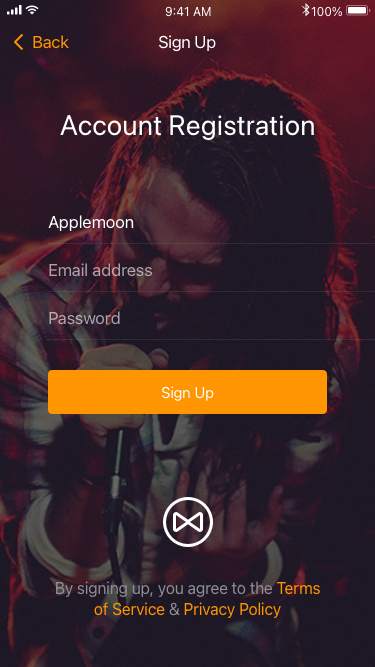
Text in this UI design:
By signing up, you agree to the Terms of Service & Privacy Policy
Account Registration